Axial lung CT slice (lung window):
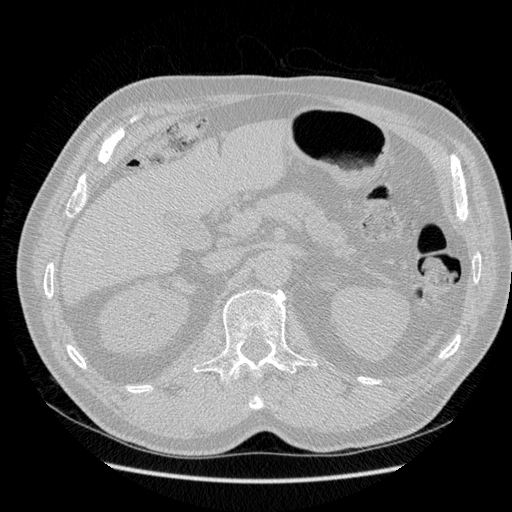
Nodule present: no